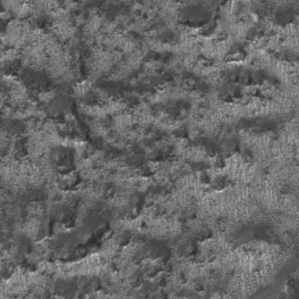
Label: frost